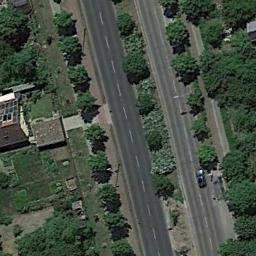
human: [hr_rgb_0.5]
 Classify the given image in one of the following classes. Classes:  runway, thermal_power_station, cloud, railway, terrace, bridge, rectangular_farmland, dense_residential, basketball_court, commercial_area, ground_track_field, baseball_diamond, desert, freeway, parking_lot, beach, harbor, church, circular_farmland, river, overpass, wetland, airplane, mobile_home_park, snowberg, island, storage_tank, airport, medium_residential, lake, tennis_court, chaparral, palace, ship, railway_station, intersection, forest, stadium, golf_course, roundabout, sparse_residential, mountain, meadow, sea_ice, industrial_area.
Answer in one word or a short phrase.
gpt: freeway